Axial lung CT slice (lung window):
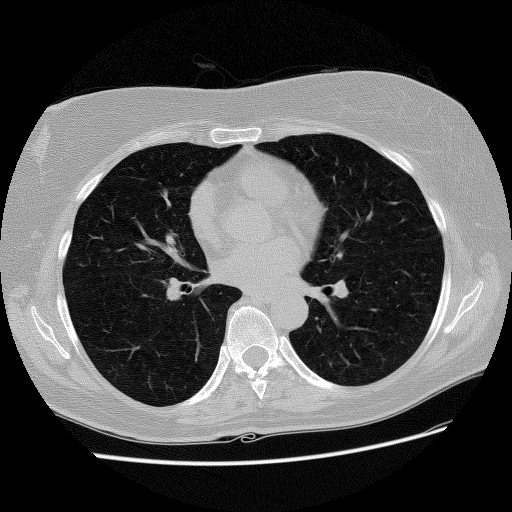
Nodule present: no